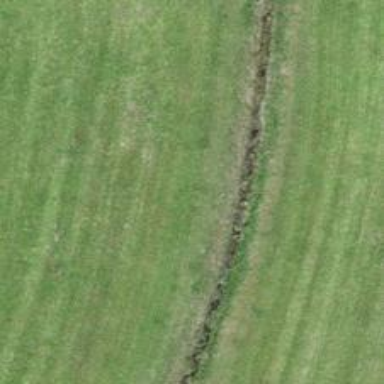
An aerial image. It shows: Ditch in the surroundings.